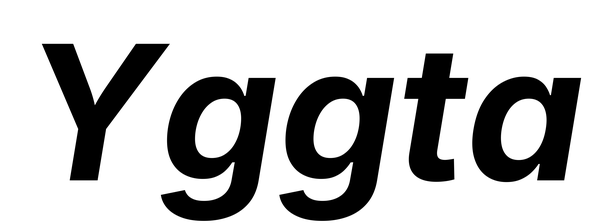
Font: Inter-Italic_Bold_Italic